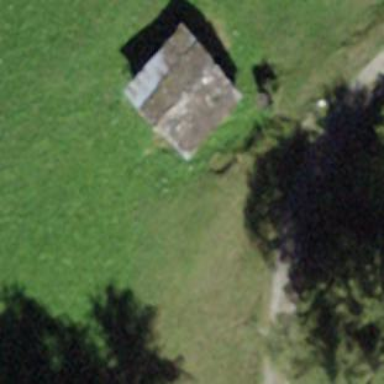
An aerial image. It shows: Barn.